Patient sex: M
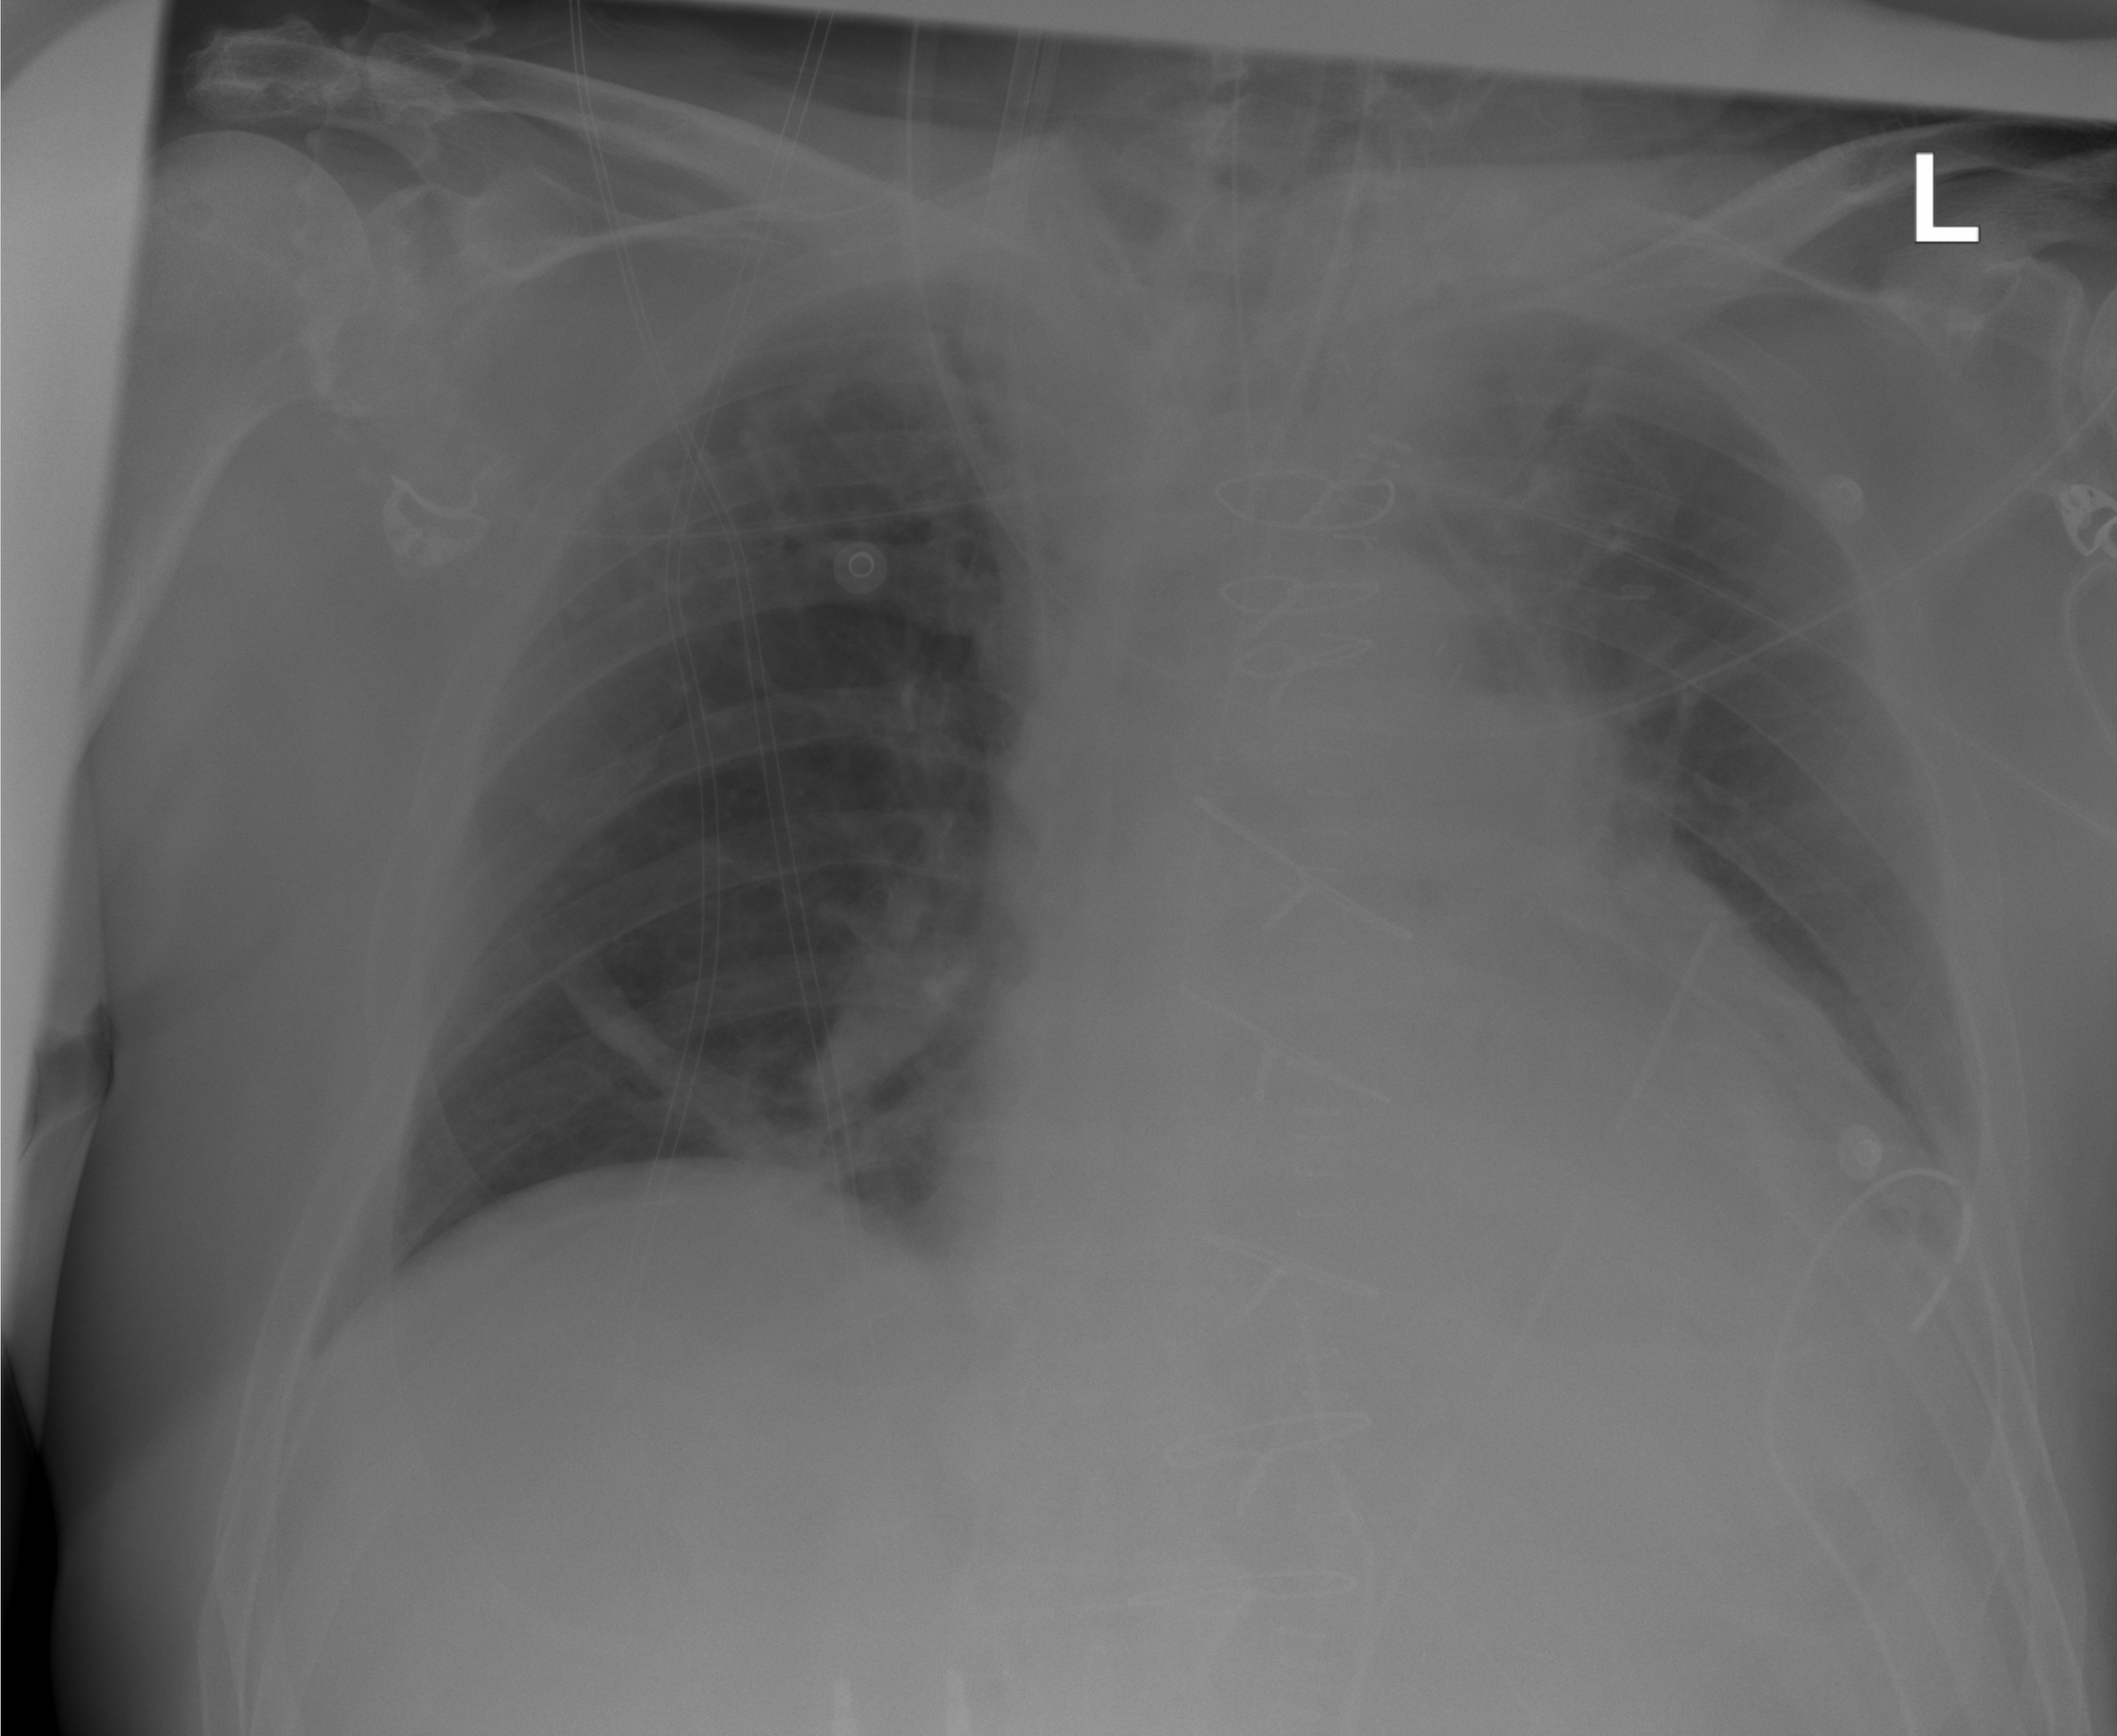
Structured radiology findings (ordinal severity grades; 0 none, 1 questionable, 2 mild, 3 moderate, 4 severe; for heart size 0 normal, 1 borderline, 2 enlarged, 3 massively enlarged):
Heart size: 2
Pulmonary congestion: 0
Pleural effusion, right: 0
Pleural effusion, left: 0
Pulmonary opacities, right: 0
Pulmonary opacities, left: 0
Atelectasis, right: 2
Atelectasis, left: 0